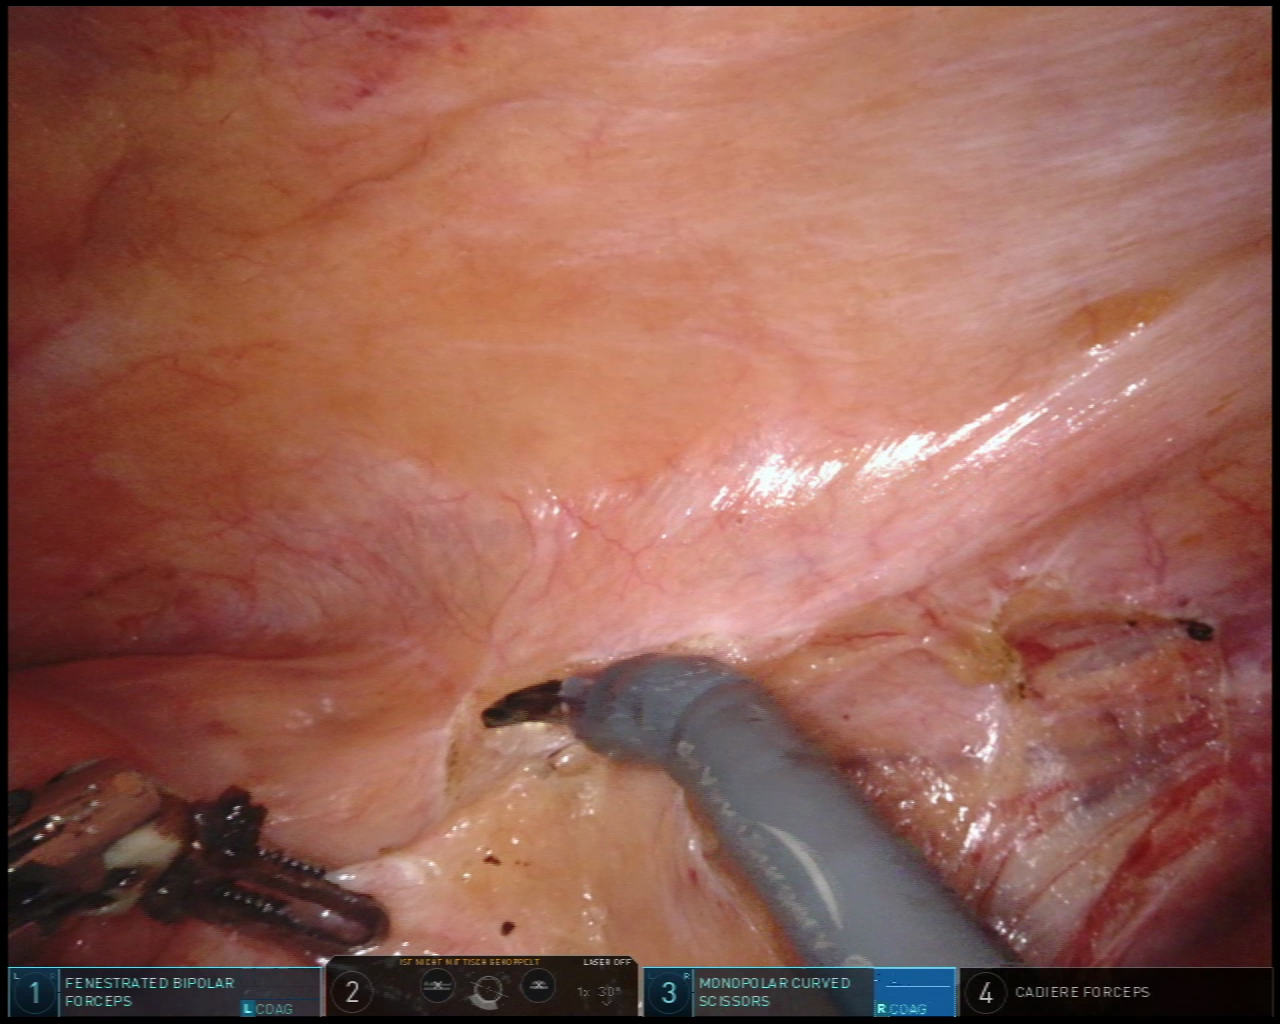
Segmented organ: abdominal_wall
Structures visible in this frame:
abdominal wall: yes
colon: no
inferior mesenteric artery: no
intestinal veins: no
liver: no
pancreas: no
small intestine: no
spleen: no
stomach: no
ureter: no
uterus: no
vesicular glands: no